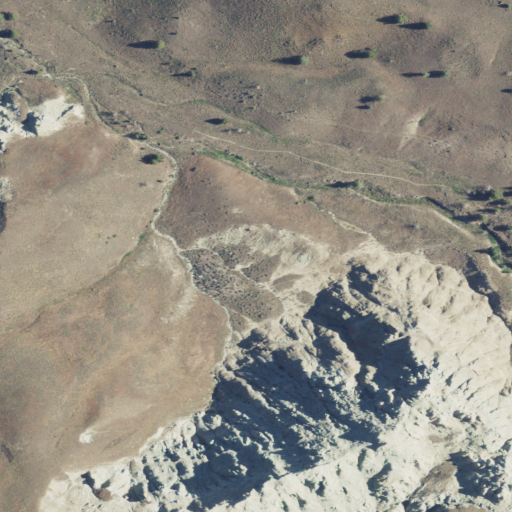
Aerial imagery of depression(s) in Oregon named Turtle Cove containing grassland and shrub